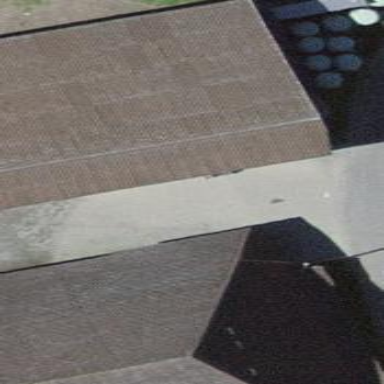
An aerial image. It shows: Barn.